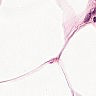
Metastatic tissue present: no